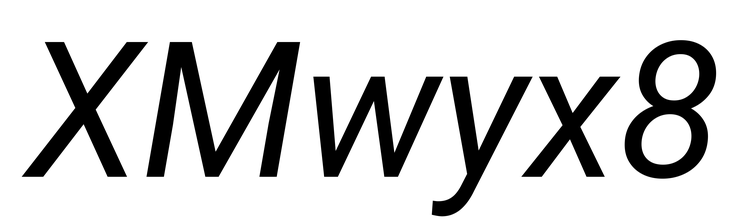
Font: Roboto-Italic_Italic